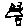
Label: hexagon